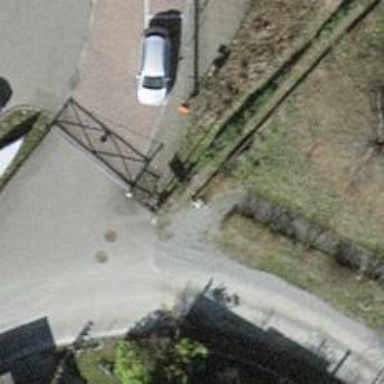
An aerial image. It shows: Set of steps on the road.